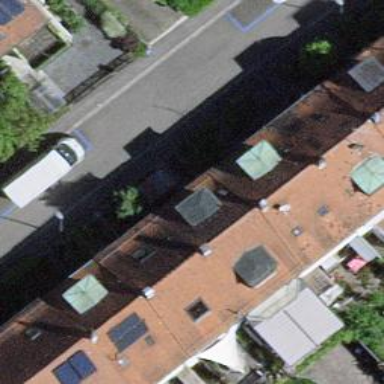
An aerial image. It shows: Terrace building.